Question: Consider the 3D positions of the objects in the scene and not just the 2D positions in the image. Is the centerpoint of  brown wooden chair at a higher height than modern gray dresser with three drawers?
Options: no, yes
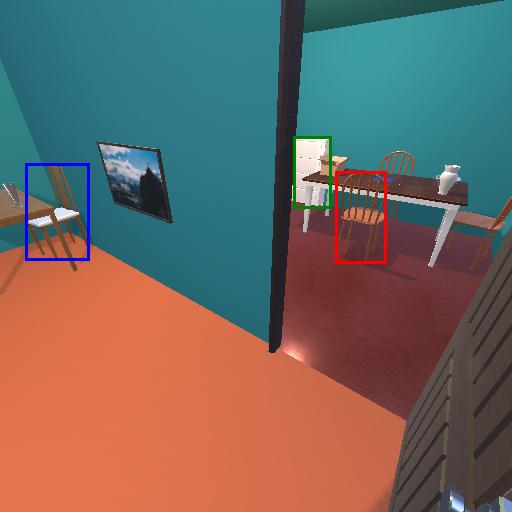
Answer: no